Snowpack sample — Snodgrass Mountain, Crested Butte, Colorado (2/4/25, 12:06 PM MST)
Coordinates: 38.923, -106.968
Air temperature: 35 °F
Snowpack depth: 80 cm
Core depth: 50 cm
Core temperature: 30.2 °F
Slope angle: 14°, slope face: 78°
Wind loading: low
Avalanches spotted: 0
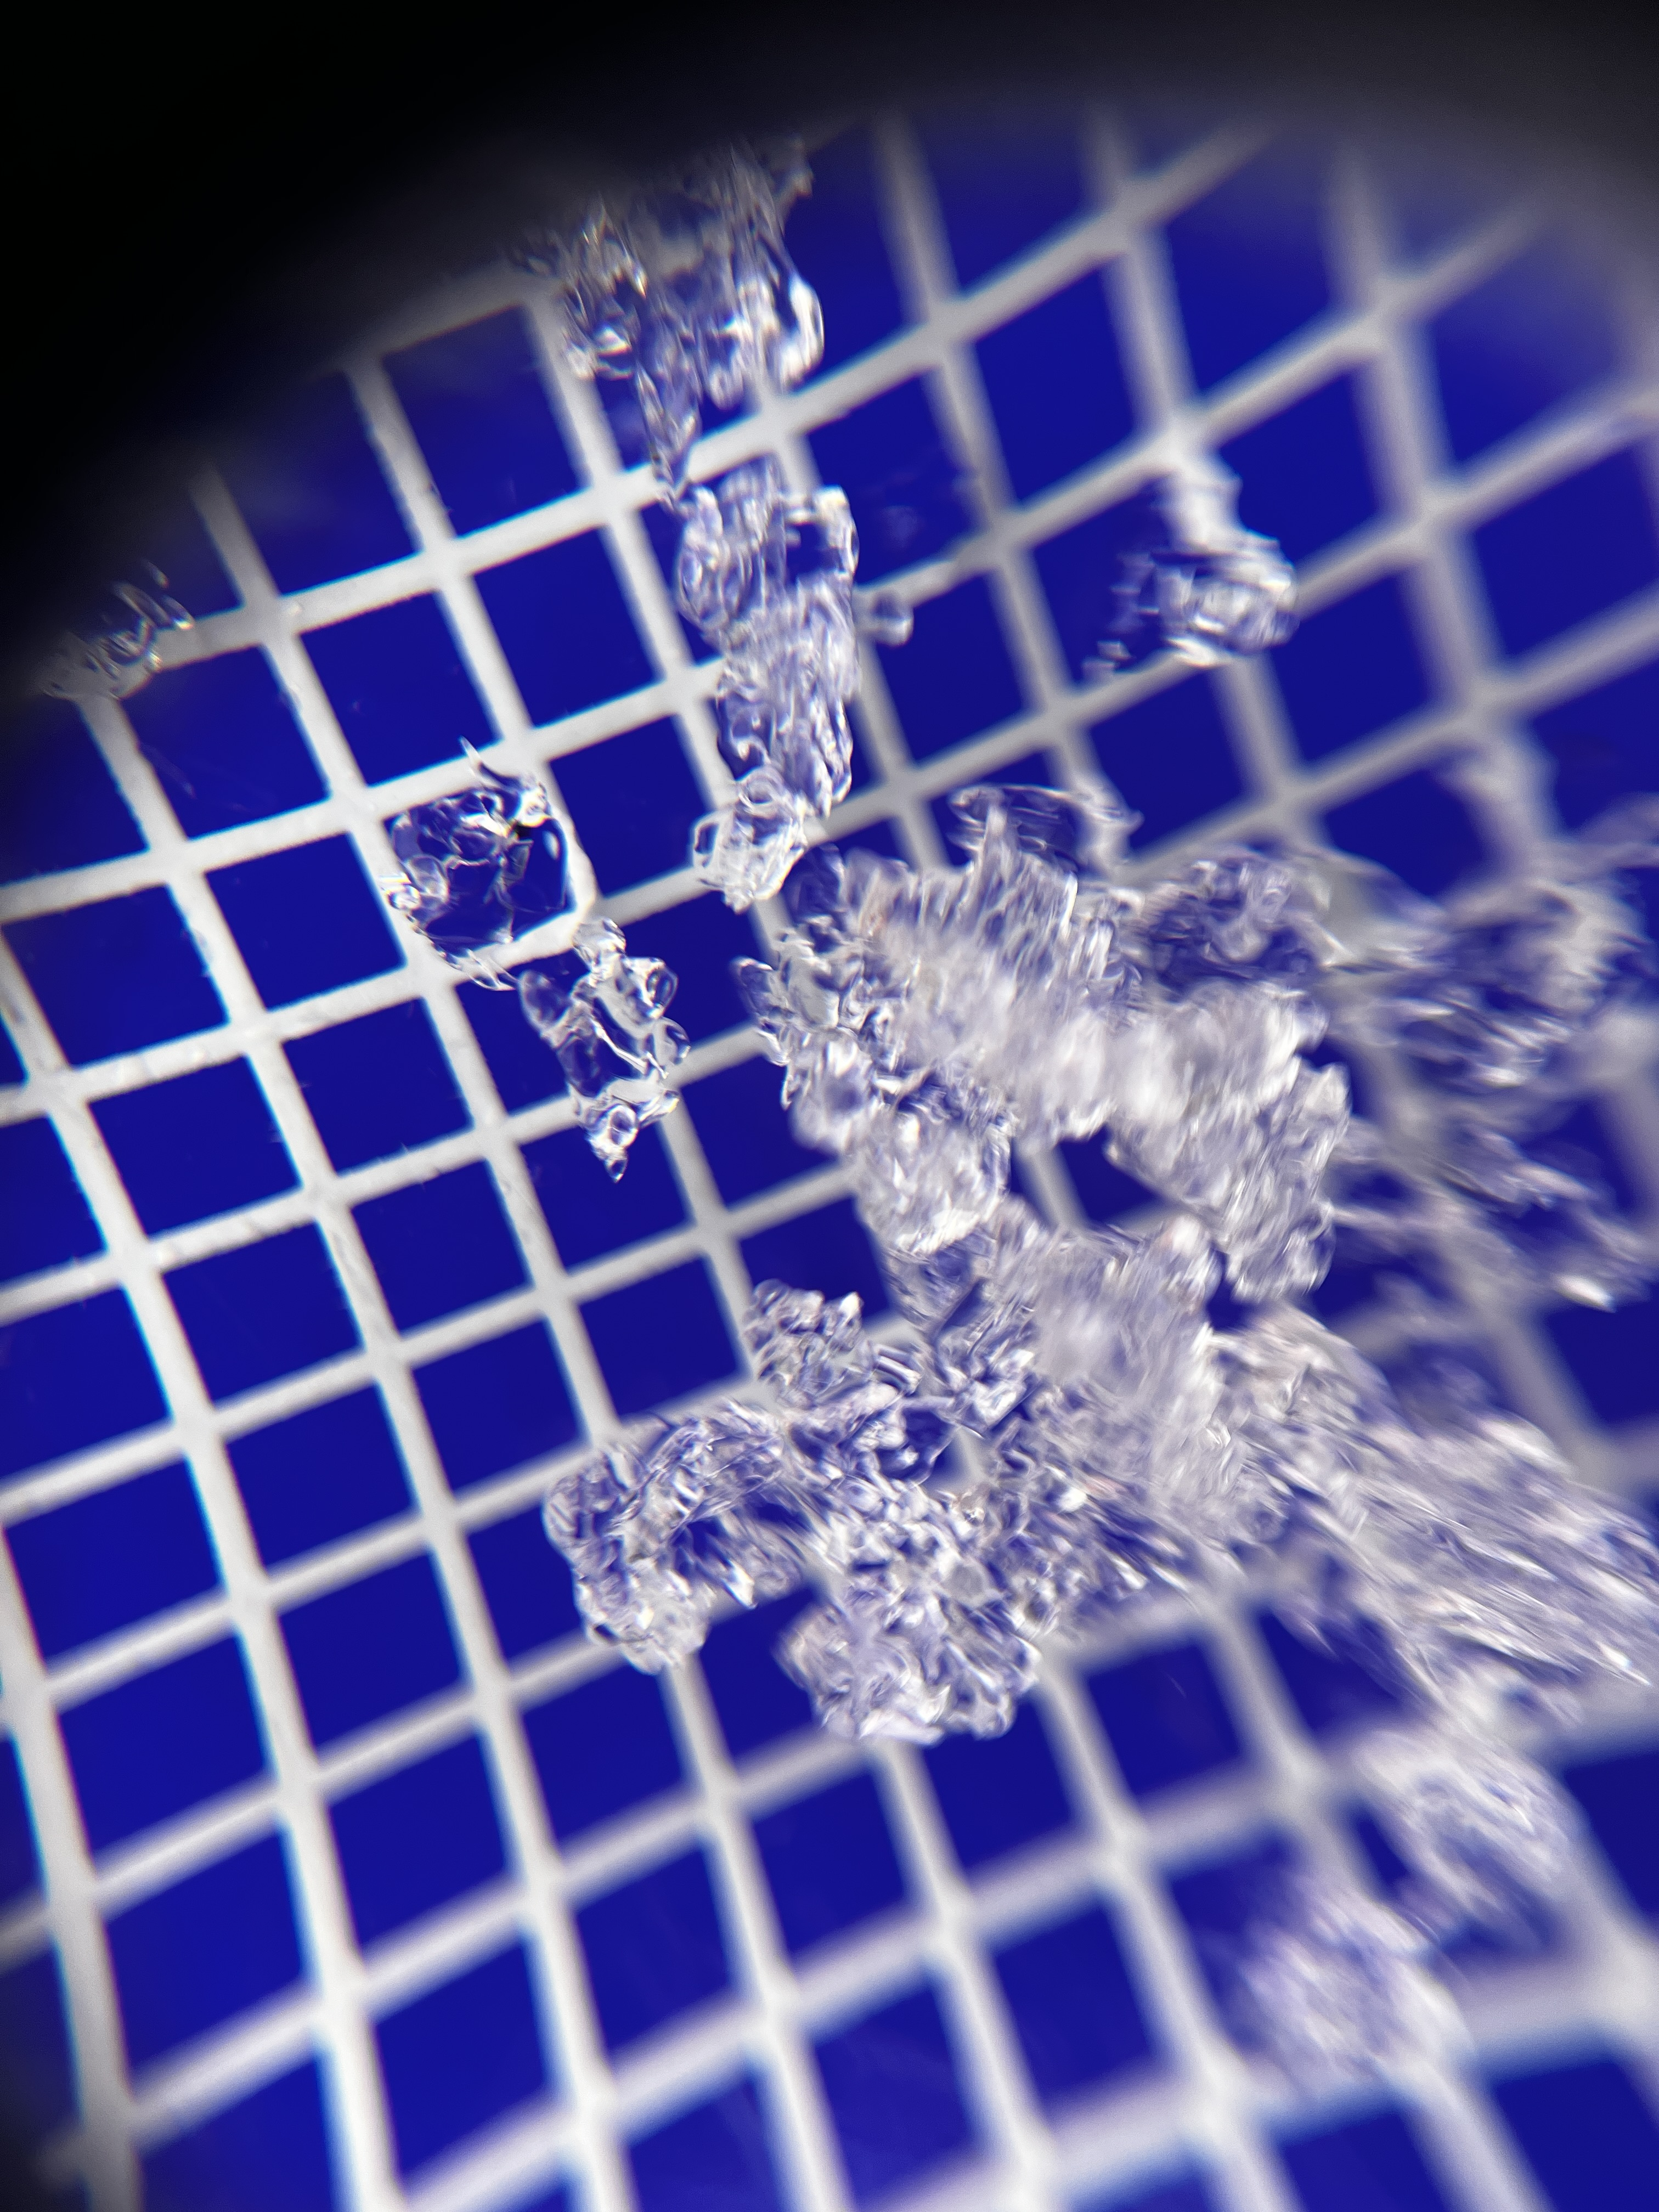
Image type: magnified_profile
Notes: No avalanches nearby, unusually warm weather for the last month reported by residents, Collected 25 yards from treeline